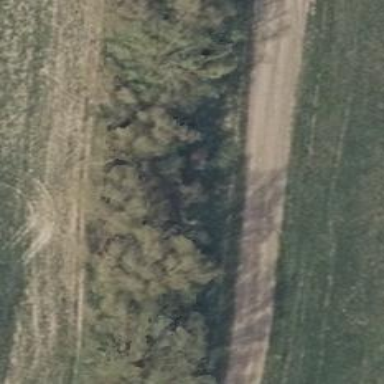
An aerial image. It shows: Row of deciduous broadleaved trees.